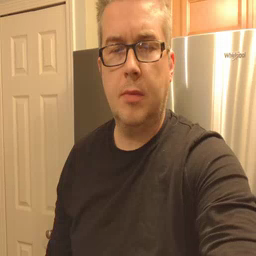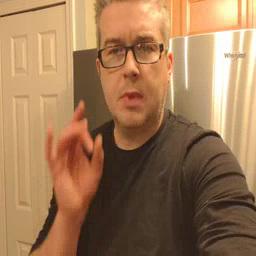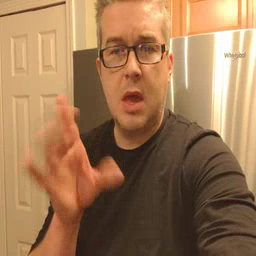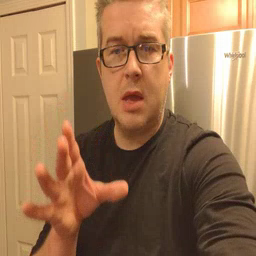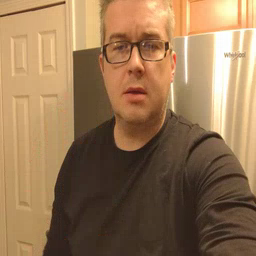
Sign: hate